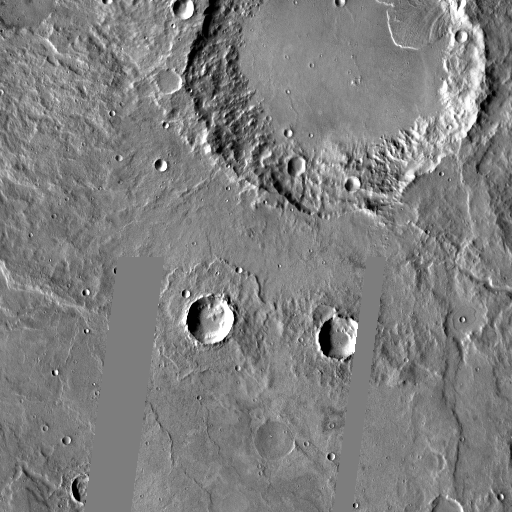
Crater classes present: Background, Other, Layered, Buried